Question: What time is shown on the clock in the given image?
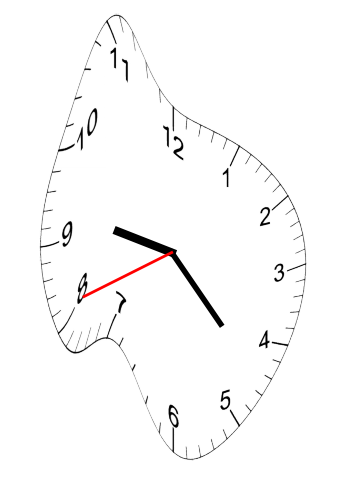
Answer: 09:22:41